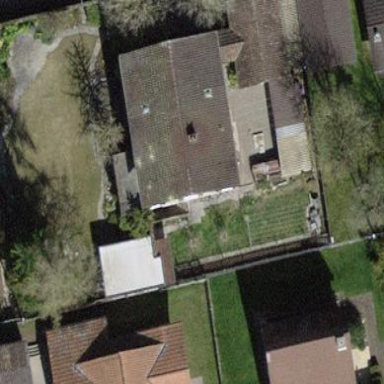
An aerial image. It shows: Building with tiled roof.